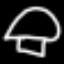
Label: mushroom